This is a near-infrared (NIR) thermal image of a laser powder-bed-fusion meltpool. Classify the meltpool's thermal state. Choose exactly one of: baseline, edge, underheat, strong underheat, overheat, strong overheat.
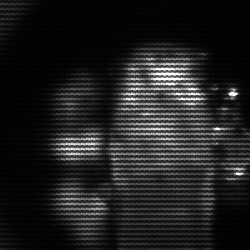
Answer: strong underheat